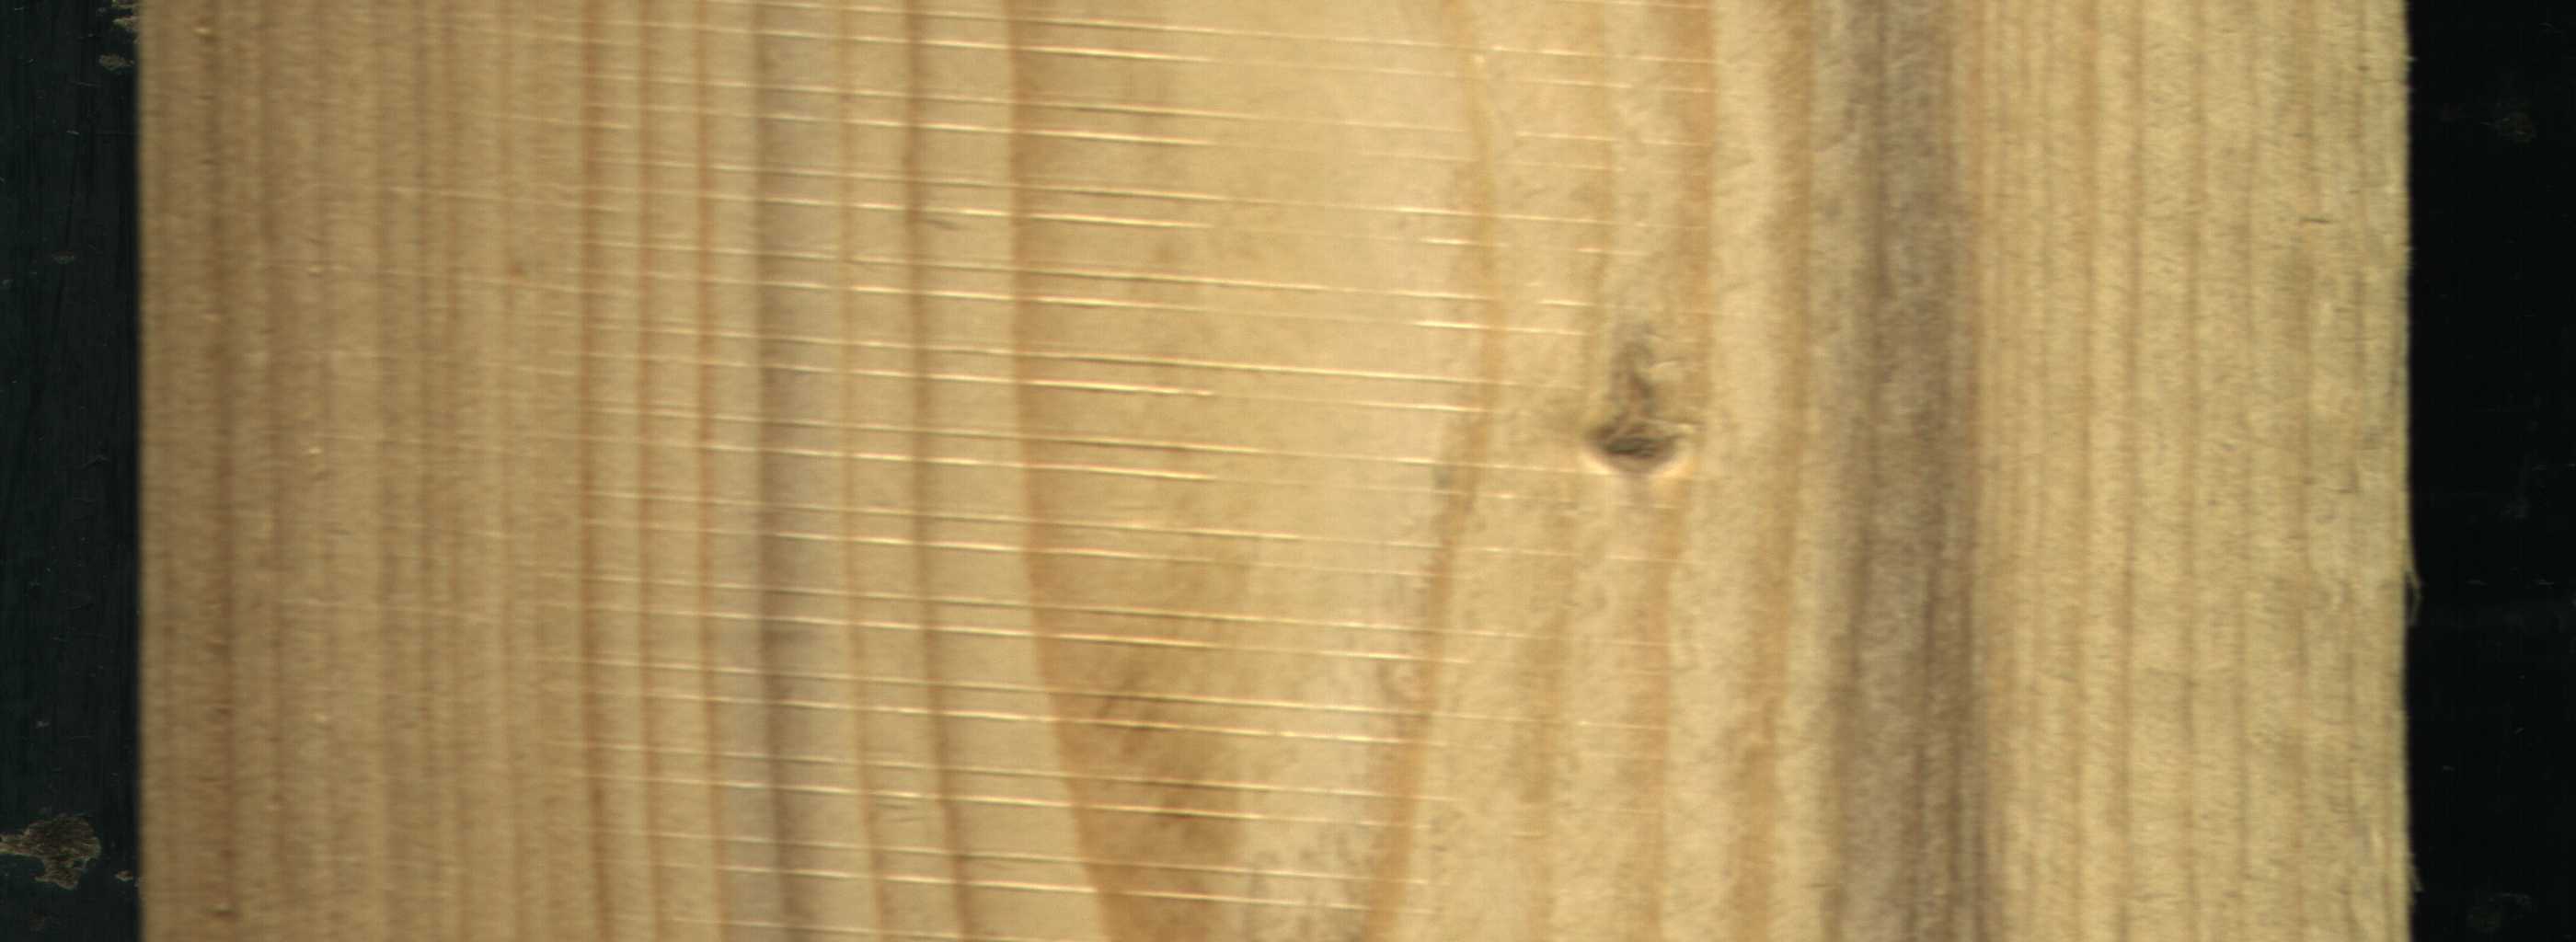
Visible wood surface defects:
Live_Knot